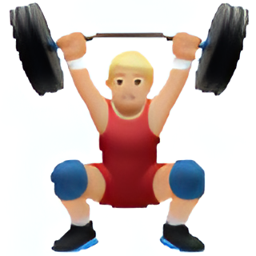
Name: man weight lifting type 3
Emoji: 🏋🏼‍♂️
Group: People & Body
Sub-group: person-sport